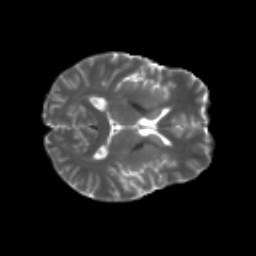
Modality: T2w
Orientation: axial
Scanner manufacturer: siemens
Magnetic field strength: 3 T
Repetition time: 4.16 s
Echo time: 0.0806 s